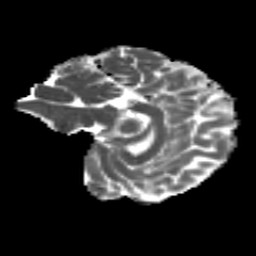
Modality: MD
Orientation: sagittal
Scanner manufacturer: siemens
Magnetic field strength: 3 T
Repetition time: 4.16 s
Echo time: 0.0806 s